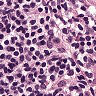
Metastatic tissue present: no